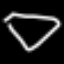
Label: diamond